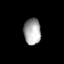
Tissue: lung
Cell type: Epithelial cells
Senescence score: 0.2232
Nuclear area (px): 440
Mean DAPI intensity: 165.784